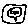
Label: line